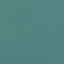
Land use / land cover class: SeaLake